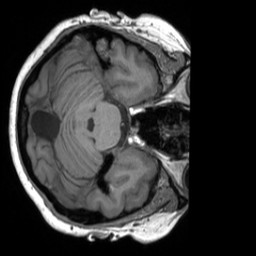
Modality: T1w
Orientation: axial
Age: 47
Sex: female
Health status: healthy